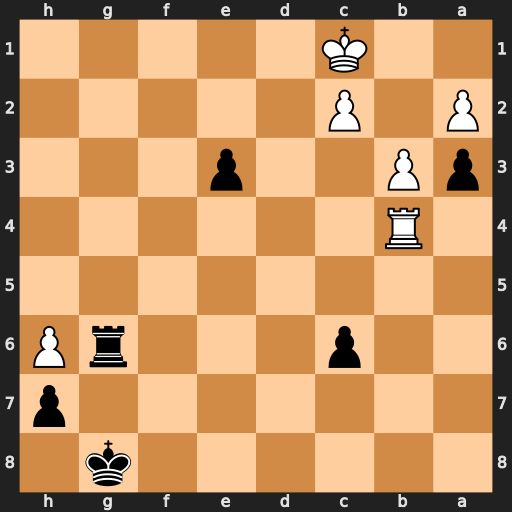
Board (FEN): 6k1/7p/2p3rP/8/1R6/pP2p3/P1P5/2K5
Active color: b
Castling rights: -
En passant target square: -
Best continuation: Rg1#